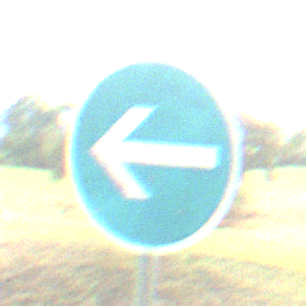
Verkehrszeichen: VorgeschriebeneFahrtrichtungHierLinks
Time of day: MorningAfternoon
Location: Outdoor (Nature)
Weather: PartlyCloudy
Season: NotSpecified
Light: Natural